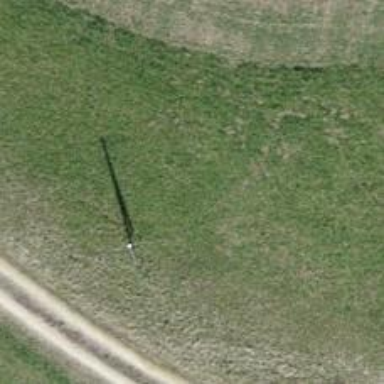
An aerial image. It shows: Minor power line.